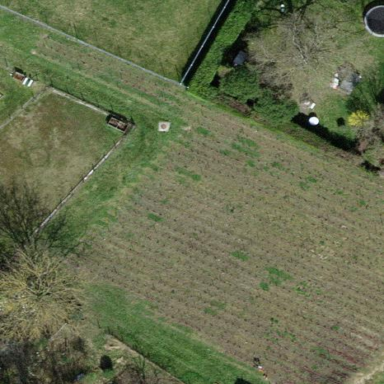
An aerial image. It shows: Vineyard where grapes are grown.